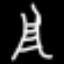
Label: The Eiffel Tower